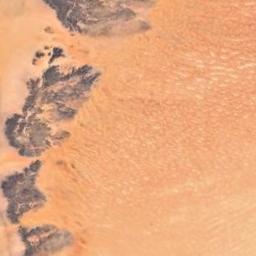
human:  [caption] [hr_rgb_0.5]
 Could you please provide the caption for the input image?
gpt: The yellow desert is next to the green land .

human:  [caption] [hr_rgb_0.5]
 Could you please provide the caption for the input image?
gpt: The desert has orange sand and some mountains .

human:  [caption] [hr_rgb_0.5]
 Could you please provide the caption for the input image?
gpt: This is a yellow sand dune with some dark green chaparral .

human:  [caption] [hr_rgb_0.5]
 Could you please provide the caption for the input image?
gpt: There are some ravines in this desert .

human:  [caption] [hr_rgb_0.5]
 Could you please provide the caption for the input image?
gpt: A yellow desert with some black rocks .